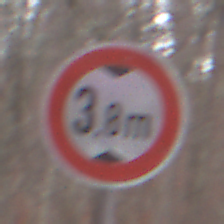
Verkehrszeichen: TatsaechlicheHoehe
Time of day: Midday
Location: Outdoor (Nature)
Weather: Overcast
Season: Autumn
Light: Natural